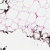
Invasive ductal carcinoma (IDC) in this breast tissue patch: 0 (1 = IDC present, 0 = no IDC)